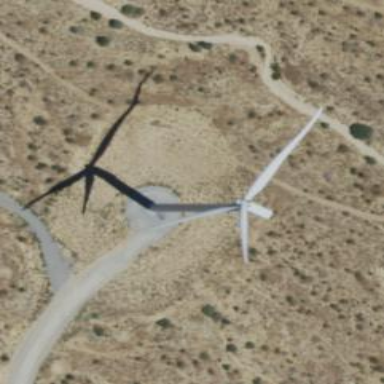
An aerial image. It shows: Wind turbine generator that utilizes wind as its source for generating electricity. It is of the horizontal axis type.